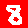
Digit: 8